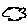
Label: cloud